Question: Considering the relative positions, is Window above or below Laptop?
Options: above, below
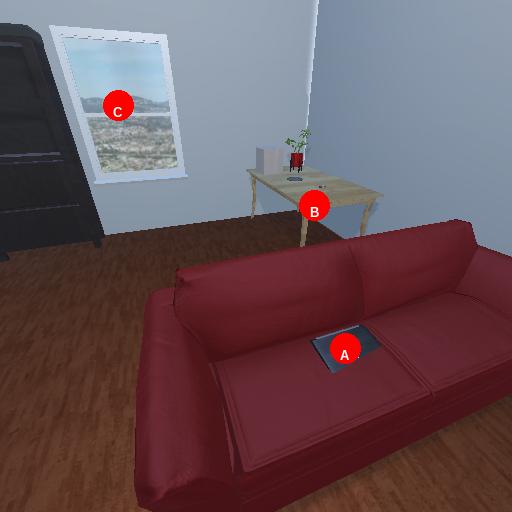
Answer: above